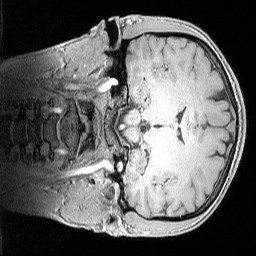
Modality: MP2RAGE
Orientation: coronal
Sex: male
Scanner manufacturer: siemens
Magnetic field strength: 3 T
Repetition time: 5 s
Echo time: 0.00292 s